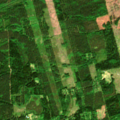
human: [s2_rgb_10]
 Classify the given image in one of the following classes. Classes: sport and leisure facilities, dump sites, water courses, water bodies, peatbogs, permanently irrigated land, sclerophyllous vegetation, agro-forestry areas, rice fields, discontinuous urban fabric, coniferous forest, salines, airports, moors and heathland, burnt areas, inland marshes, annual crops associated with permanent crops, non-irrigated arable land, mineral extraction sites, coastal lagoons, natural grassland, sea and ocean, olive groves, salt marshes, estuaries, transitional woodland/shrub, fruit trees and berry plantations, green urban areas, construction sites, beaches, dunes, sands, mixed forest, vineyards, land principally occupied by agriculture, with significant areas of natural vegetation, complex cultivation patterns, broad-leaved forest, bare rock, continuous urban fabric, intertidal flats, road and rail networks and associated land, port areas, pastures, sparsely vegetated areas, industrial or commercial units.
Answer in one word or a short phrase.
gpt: discontinuous urban fabric, coniferous forest, mixed forest, transitional woodland/shrub